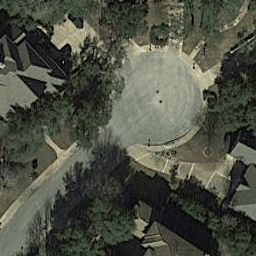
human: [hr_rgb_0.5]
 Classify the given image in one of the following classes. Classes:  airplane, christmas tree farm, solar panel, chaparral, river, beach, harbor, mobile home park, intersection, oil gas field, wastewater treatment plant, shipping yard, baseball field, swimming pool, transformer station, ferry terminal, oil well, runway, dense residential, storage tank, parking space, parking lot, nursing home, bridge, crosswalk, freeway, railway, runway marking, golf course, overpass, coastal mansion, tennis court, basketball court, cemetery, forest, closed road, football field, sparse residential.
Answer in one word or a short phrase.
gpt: closed road